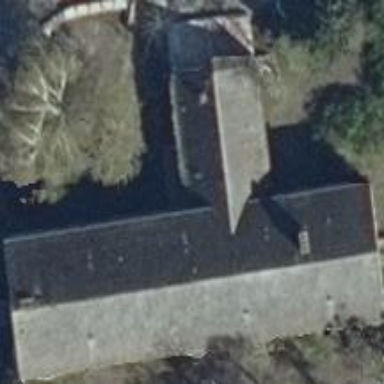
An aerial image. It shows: Building with gabled roof.